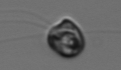
Label: flagellate_morphotype1